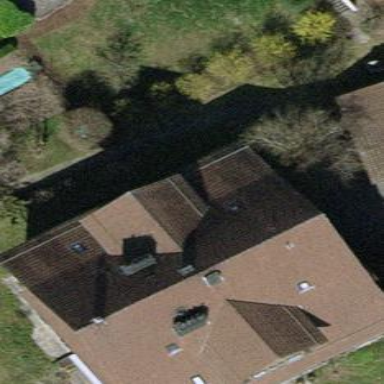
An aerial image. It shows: Building with tiled roof.